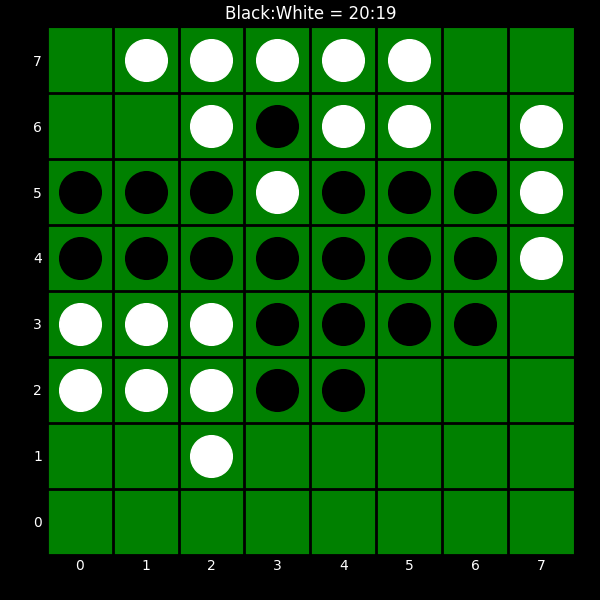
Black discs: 20
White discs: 19